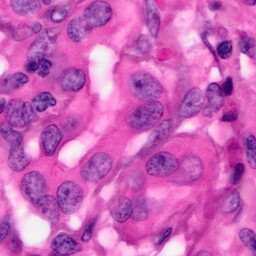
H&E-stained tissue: Pancreatic